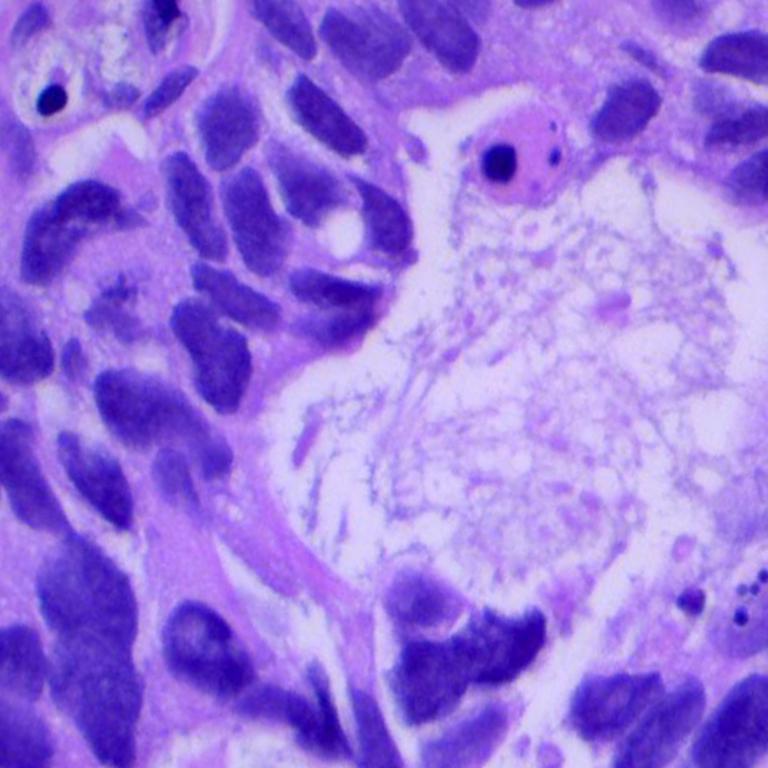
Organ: lung
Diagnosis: adenocarcinomas